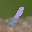
Label: 1